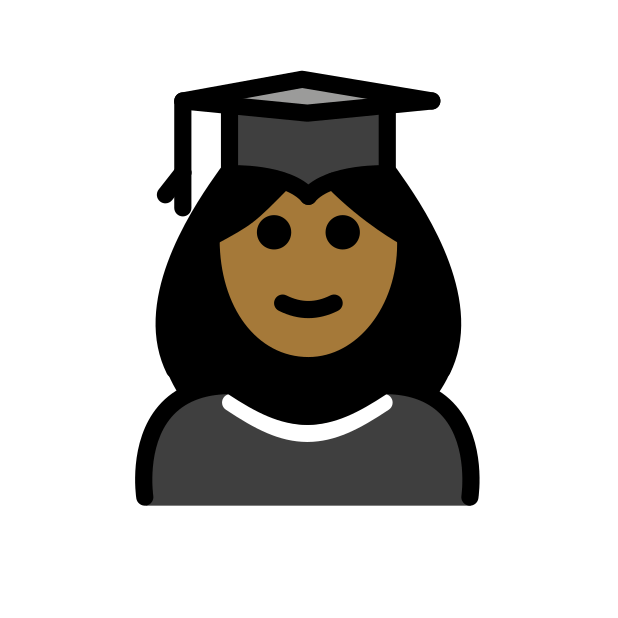
woman student: medium-dark skin tone